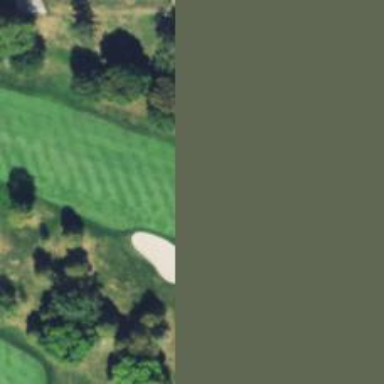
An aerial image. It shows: View of golf hole.